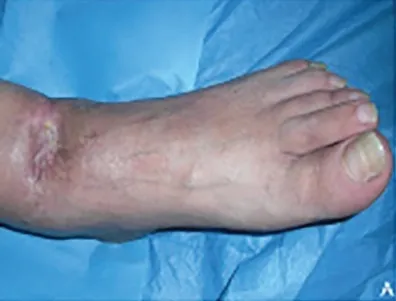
Postoperative view after 45 days:. Anterior view.
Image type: medical_photograph (skin_photograph)